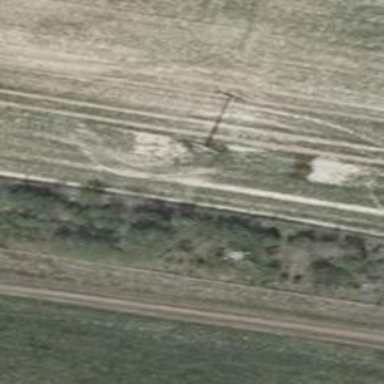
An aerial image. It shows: Minor power line.